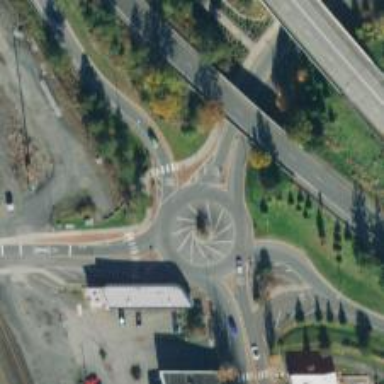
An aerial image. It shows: Asphalt road that is secondary route leading to roundabout.